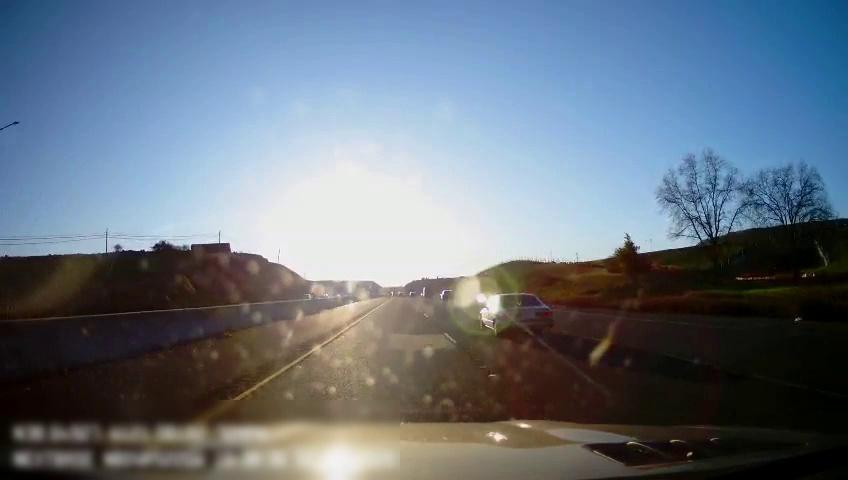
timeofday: Day
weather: Sunny
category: Drivable Space
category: Vehicles | Car
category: Vehicles | Car
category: Vehicles | Truck
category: Lanes | Current Lane
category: Lanes | Current Lane
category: Lanes | Alternate Lane
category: Lanes | Alternate Lane